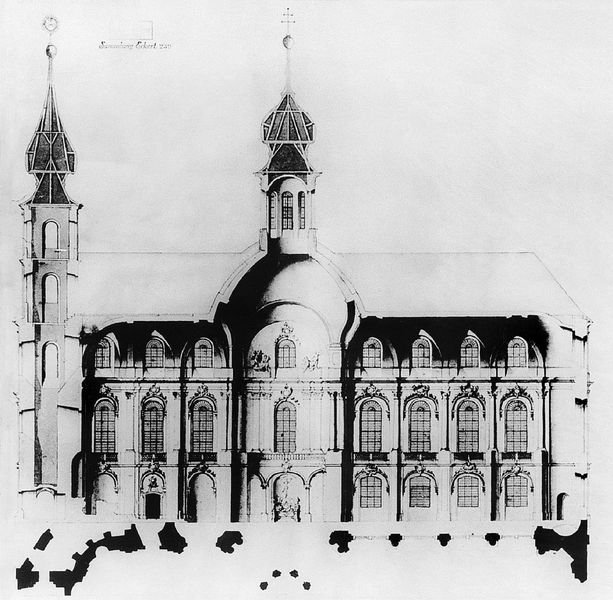
Titel: Entwurf für die Jesuitenkirche in Mainz
Künstler: Balthasar Neumann
Institution: Würzburg, Mainfränkisches Museum
Schlagwörter: fenster, zeichnung, dach, gebäude, architektur, spitze, kirche, turm, plan, querschnitt, grundriss, aufriss, durchschnitt, längsschnitt, doppelgeschoss, strebepfeiler, tambur, sw